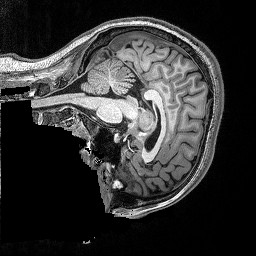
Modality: T1w
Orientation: sagittal